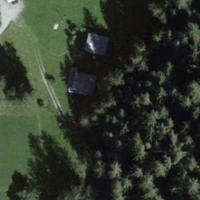
EUNIS habitat code: 43
Species observed at this site:
Cirsium arvense
Phyteuma orbiculare